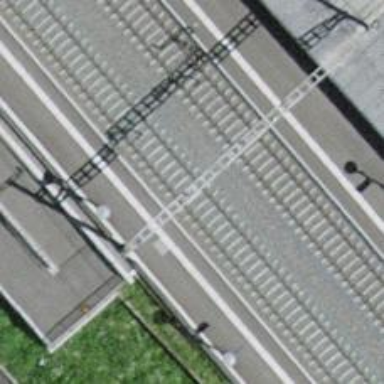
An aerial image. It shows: Stop position for public transport at railway stop.